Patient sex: F
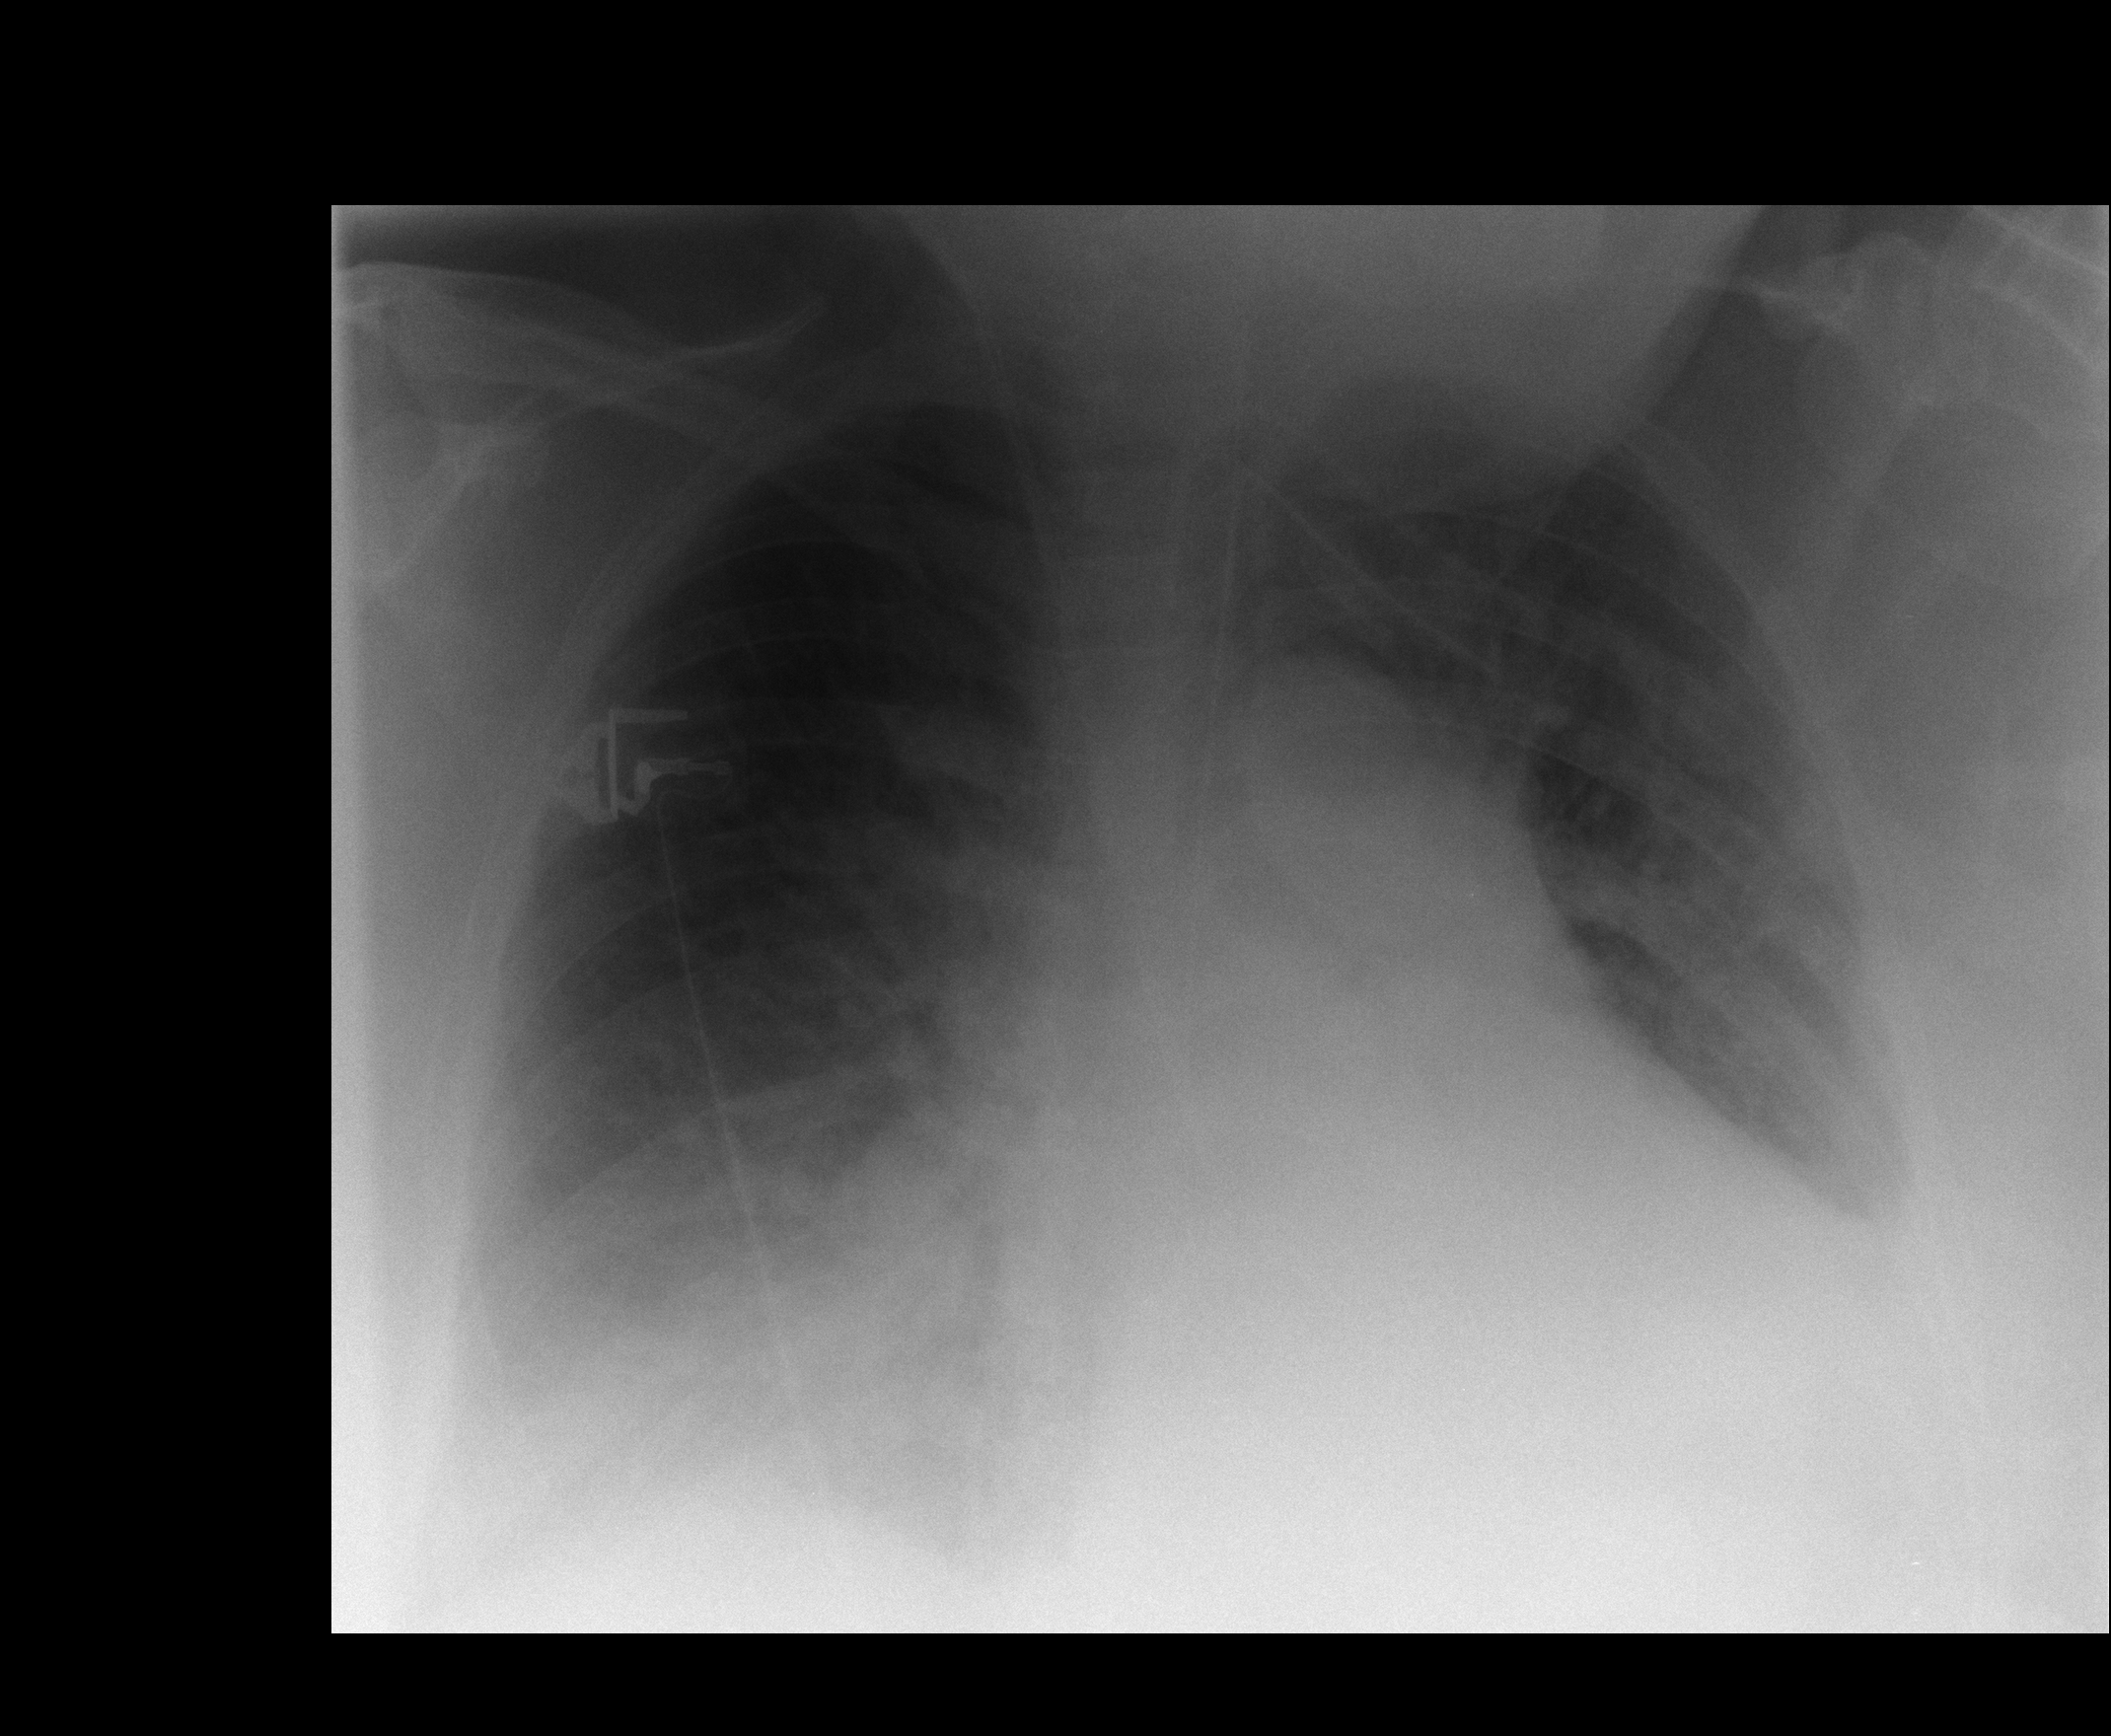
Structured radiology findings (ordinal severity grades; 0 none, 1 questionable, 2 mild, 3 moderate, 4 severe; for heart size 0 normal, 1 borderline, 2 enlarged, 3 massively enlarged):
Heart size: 2
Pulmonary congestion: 3
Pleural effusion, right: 2
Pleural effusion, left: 2
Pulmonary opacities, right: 3
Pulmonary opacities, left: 2
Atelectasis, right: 3
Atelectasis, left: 2